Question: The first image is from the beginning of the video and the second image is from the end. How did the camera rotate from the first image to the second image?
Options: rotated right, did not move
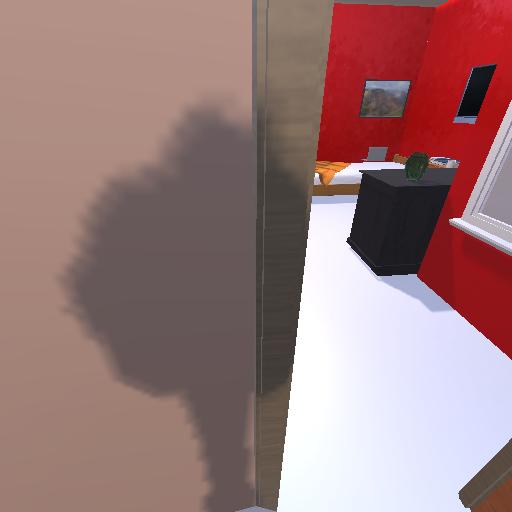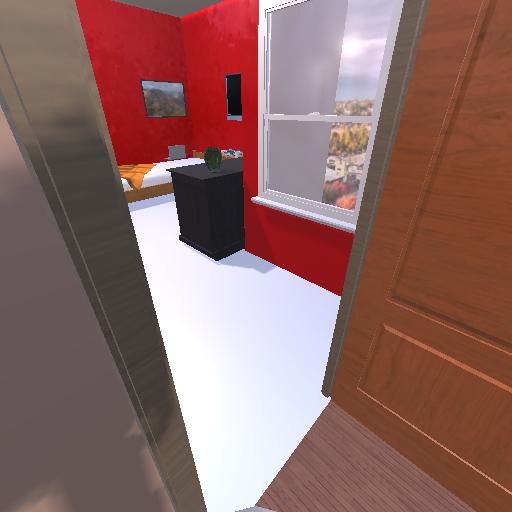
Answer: rotated right